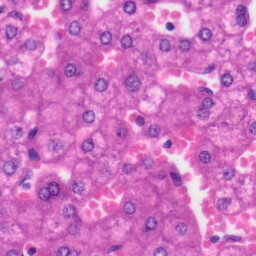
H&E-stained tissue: Liver